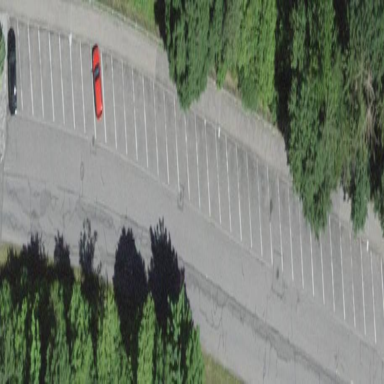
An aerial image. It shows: Diagonal street side parking with asphalt surface.